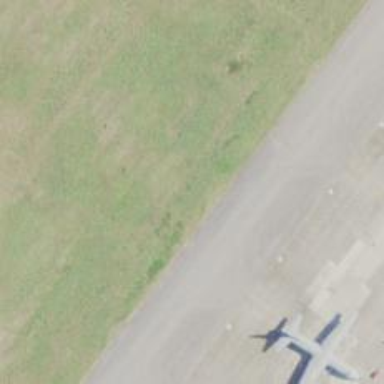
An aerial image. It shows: Image of taxiway at airport.